Question: Here is a script with the output of each line in a comment next to each statement to demonstrate my problem
'''
<?php
echo date_default_timezone_get(); //Europe/Helsinki
date_default_timezone_set('Africa/Cairo');
$script_tz = date_default_timezone_get();
if (strcmp($script_tz, ini_get('date.timezone'))){
echo "
Script timezone differs from ini-set timezone."; //True, this block is ran
} else {
echo "
Script timezone and ini-set timezone match.";
}
echo "
".date_default_timezone_get(); //Africa/Cairo
echo "
'".ini_get('date.timezone')."'"; //''
echo "
".date('Z'); //10800
echo "
".date("m/d/Y h:i:s A T",strtotime("-1 hour")); //I still have to do this to obtain the correct date !
?>
'''
I'm in Cairo where we no longer have DST for around 3 years now. The server's timezone is set correctly and DST option isn't even available to enable or disable DST. So it is inherently disabled. Here is a screenshot to demonstrate

In my 'php.ini' file
'''
[Date]
; Defines the default timezone used by the date functions
;date.timezone =
'''
My version is
'''
PHP 5.2.17 (cli) (built: Jan 6 2011 17:28:41)
Copyright (c) <PHONE> The PHP Group
Zend Engine v2.2.0, Copyright (c) <PHONE> Zend Technologies
'''
- 'date()'- 'Europe/Helsinki'-
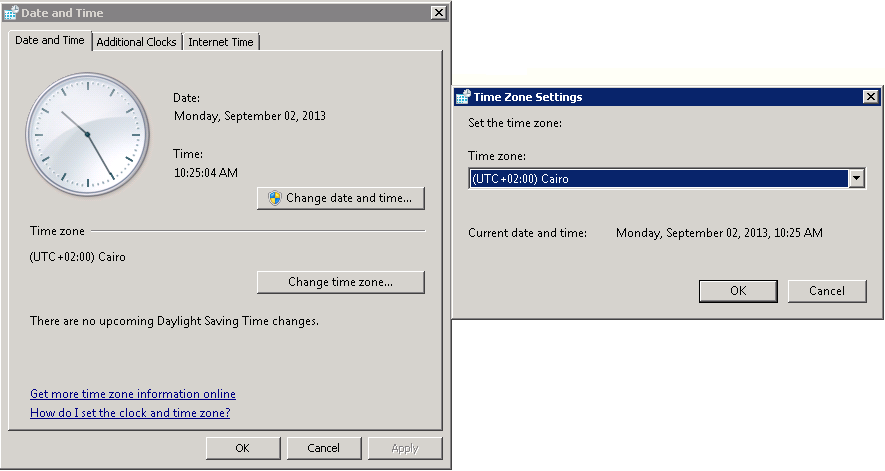
Answer: The DST information is stored in timezonedb, a database that comes with every PHP installation by default. Since your PHP version is positively ancient and you're saying the DST setting for your country has recently changed, the timezonedb is simply out of date. It needs to be kept updated either by updating PHP itself or by updating the database through PECL.
See <URL>.